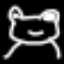
Label: frog